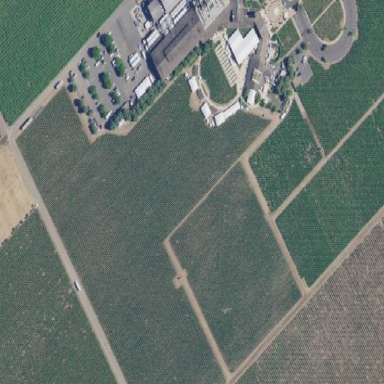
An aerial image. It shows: Vineyard with grape crops.